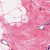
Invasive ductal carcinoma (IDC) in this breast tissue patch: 0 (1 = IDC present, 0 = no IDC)